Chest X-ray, AP view. Patient: 51 years old, sex M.
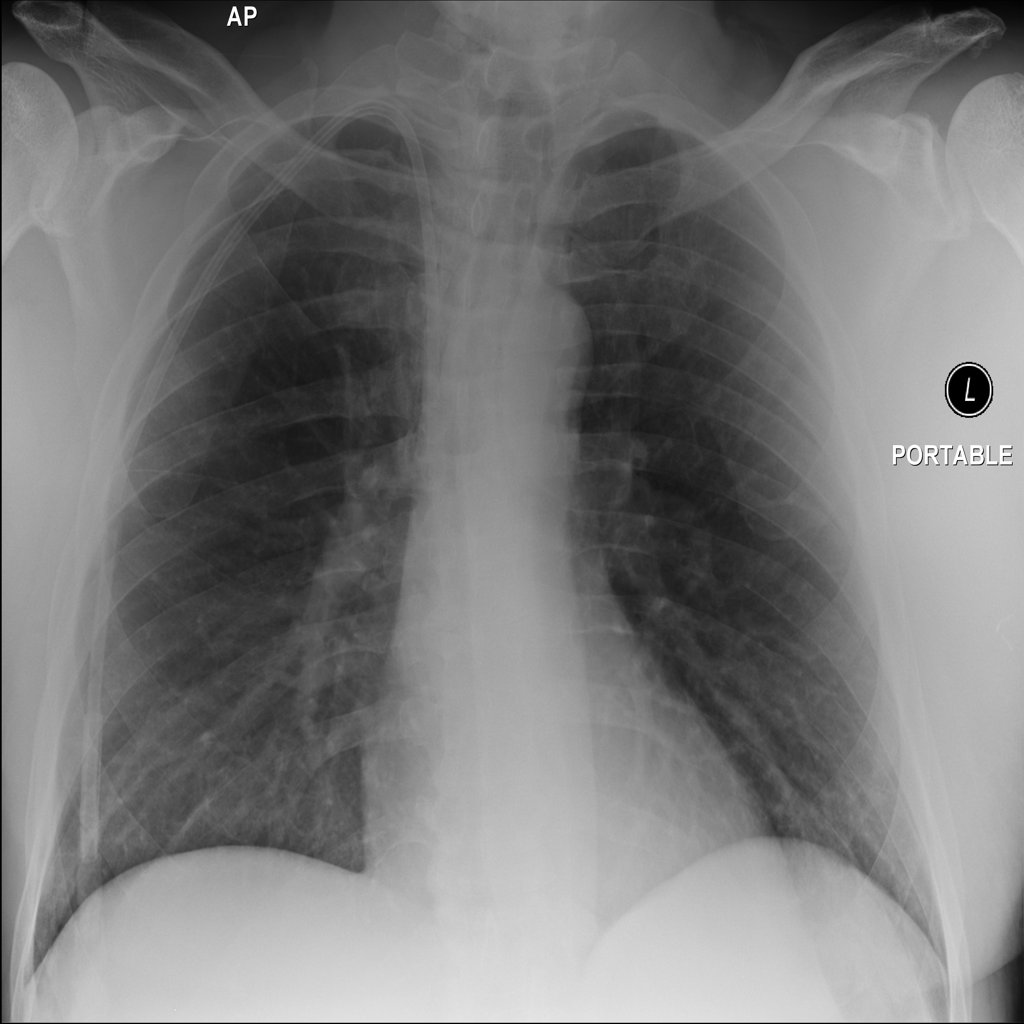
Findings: No Finding